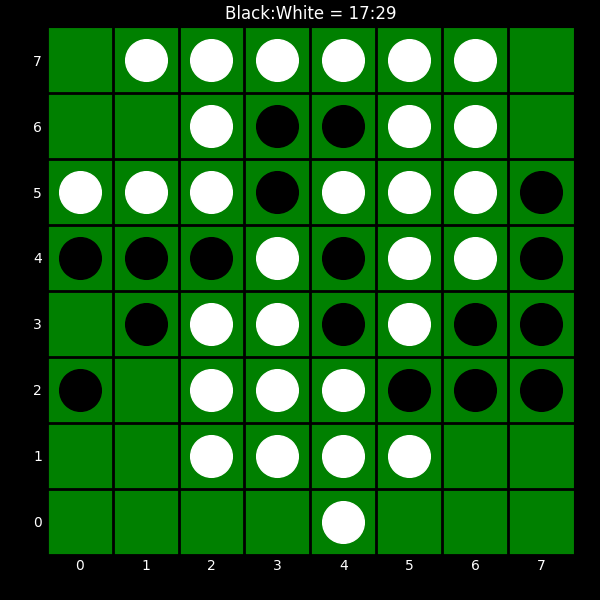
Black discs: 17
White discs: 29